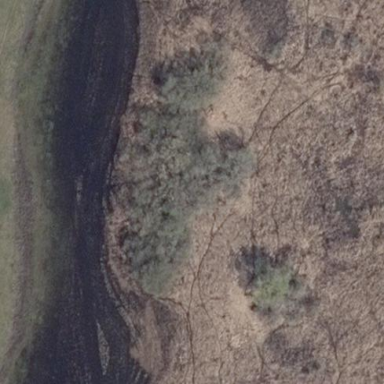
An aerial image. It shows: Patch of scrub vegetation.